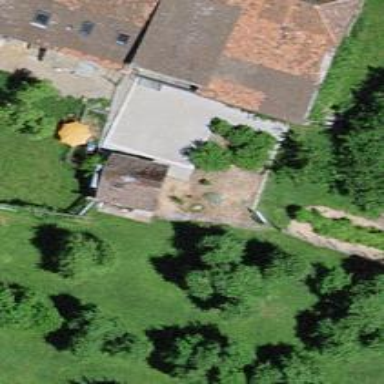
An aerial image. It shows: Barn.